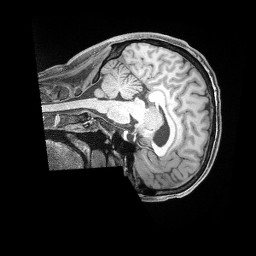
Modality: T1w
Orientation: sagittal
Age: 36
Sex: male
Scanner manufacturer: siemens
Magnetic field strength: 3 T
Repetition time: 2 s
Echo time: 0.00211 s